Question: I am making an android <URL> at random positions using a 2-d array this works fine it creates the node at random position but most of the times the map cant be solved. The map nodes spawn at random.
BoardCreation.java Class - this generates the map.
'''
package Island_and_Bridges.Hashi;
import android.annotation.TargetApi;
import android.os.Build;
import android.util.Log;
import java.util.Random;
import static junit.framework.Assert.*;
//This class Creates the map by random using a 2d array
public class BoardCreation {
// This class member is used for random initialization purposes.
static private final Random random = new Random();
// The difficulty levels.
private static final int EASY = 0;
static public final int MEDIUM = 1;
static public final int HARD = 2;
static public final int EMPTY = 0;
private static int ConnectionFingerprint(BoardElement start, BoardElement end) {
int x = start.row * 100 + start.col;
int y = end.row * 100 + end.col;
// Swap to get always the same fingerprint independent whether we are called
// start-end or end-start
if (x > y ) {
int temp = x;
x = y;
y = temp;
}
Log.d("", String.format("%d %d" , x ,y));
return x ^ y;
}
public class State {
// The elements of the board are stored in this array.
// A value defined by "EMPTY" means that its not set yet.
public BoardElement [][] board_elements = null;
public int [][] cell_occupied = null;
// The width of the board. We only assume squared boards.
public int board_width=0;
public State(int width) {
board_width = width;
board_elements = new BoardElement[width][width];
cell_occupied = new int[width][width];
}
public State CloneWithoutConnections() {
State newstate = new State(board_width);
if (board_elements != null) {
newstate.board_elements = new BoardElement[board_elements.length][board_elements.length];
for (int i = 0; i < board_elements.length; ++i) {
for (int j = 0; j < board_elements.length; ++j) {
if (board_elements[i][j] == null)
continue;
newstate.board_elements[i][j] = board_elements[i][j].clone();
}
}
}
if (cell_occupied != null) {
assert board_elements != null;
newstate.cell_occupied = new int[board_elements.length][board_elements.length];
for (int i = 0; i < board_elements.length; ++i) {
System.arraycopy(cell_occupied[i], 0, newstate.cell_occupied[i], 0, board_elements.length);
}
}
return newstate;
}
public void AddToBridgeCache(BoardElement first, BoardElement second) {
if (first == null || second == null) { return; }
final int fingerprint = ConnectionFingerprint(first, second);
Log.d(getClass().getName(),
String.format("Fingerprint of this bridge %d", fingerprint));
// mark the end points as occupied.
cell_occupied[first.row][first.col] = fingerprint;
cell_occupied[second.row][second.col] = fingerprint;
int dcol = second.col - first.col;
int drow = second.row - first.row;
if (first.row == second.row) {
for (int i = (int) (first.col + Math.signum(dcol)); i != second.col; i += Math.signum(dcol)) {
cell_occupied[first.row][i] = fingerprint;
String.format("deleting bridge");
}
} else {
assert first.col == second.col;
for (int i = (int) (first.row + Math.signum(drow)); i != second.row; i+= Math.signum(drow)) {
cell_occupied[i][first.col] = fingerprint;
}
}
}
} // end of state
private State current_state, old_state;
static private final int WIDTH_EASY = 7;
private void NewGame(int hardness) {
switch(hardness) {
case EASY:
Log.d(getClass().getName(), "Initializing new easy game");
InitializeEasy();
old_state = getCurrentState().CloneWithoutConnections();
break;
}
}
public void ResetGame() {
if (old_state != null) {
Log.d(getClass().getName(), "Setting board_elements to old_elements");
setCurrentState(old_state.CloneWithoutConnections());
} else {
Log.d(getClass().getName(), "old_lements are zero");
}
}
public BoardCreation(int hardness) {
NewGame(hardness);
}
public boolean TryAddNewBridge(BoardElement start, BoardElement end, int count) {
assertEquals(count, 1);
assert (start != null);
assert (end != null);
final int fingerprint = ConnectionFingerprint(start, end);
Log.d(getClass().getName(),
String.format("considering (%d,%d) and (%d,%d)", start.row,start.col, end.row,end.col));
if (start.row == end.row && start.col == end.col) {
Log.d(getClass().getName(), "Same nodes selected!");
return false;
}
assert count > 0;
int dcol = end.col - start.col;
int drow = end.row - start.row;
// It must be a vertical or horizontal bridge:
if (Math.abs(dcol) > 0 && Math.abs(drow) > 0) {
Log.d(getClass().getName(), "not a horizontal or vertical bridge.");
return false;
}
// First we check whether start and end elements can take the specified bridge counts.
int count_start = start.GetCurrentCount();
int count_end = end.GetCurrentCount();
if (count_start + count > start.max_connecting_bridges ||
count_end + count > end.max_connecting_bridges) {
Log.d(getClass().getName(), "This Bridge is not allowed");
return false;
}
Log.d(getClass().getName(),
String.format("Sums:%d @ (%d,%d) and %d @ (%d,%d)",
count_start, start.row, start.col,
count_end, end.row, end.col));
Connection start_connection = null;
Connection end_connection = null;
// Next we check whether we are crossing any lines.
if (start.row == end.row) {
for (int i = (int) (start.col + Math.signum(dcol)); i != end.col; i += Math.signum(dcol)) {
if (getCurrentState().cell_occupied[start.row][i] > 0 &&
getCurrentState().cell_occupied[start.row][i] != fingerprint) {
Log.d(getClass().getName(), "Crossing an occupied cell.");
return false;
}
}
assert start.col != end.col;
if (start.col > end.col) {
start.connecting_east = GetOrCreateConnection(end, start.connecting_east);
end.connecting_west = GetOrCreateConnection(start, end.connecting_west);
start_connection = start.connecting_east;
end_connection = end.connecting_west;
} else {
start.connecting_west = GetOrCreateConnection(end, start.connecting_west);
end.connecting_east = GetOrCreateConnection(start, end.connecting_east);
start_connection = start.connecting_west;
end_connection = end.connecting_east;
}
} else {
assert start.col == end.col;
for (int i = (int) (start.row + Math.signum(drow)); i != end.row ; i += Math.signum(drow)) {
if (getCurrentState().cell_occupied[i][start.col] > 0 &&
getCurrentState().cell_occupied[i][start.col] != fingerprint) {
Log.d(getClass().getName(), "Crossing an occupied cell.");
return false;
}
}
if (start.row > end.row ) {
start.connecting_north = GetOrCreateConnection(end, start.connecting_north);
end.connecting_south = GetOrCreateConnection(start, end.connecting_south);
start_connection = start.connecting_north;
end_connection = end.connecting_south;
} else {
start.connecting_south= GetOrCreateConnection(end, start.connecting_south);
end.connecting_north = GetOrCreateConnection(start, end.connecting_north);
start_connection = start.connecting_south;
end_connection = end.connecting_north;
}
}
start_connection.destination = end;
end_connection.destination = start;
start_connection.second += count;
end_connection.second += count;
getCurrentState().AddToBridgeCache(start, end);
Log.d(getClass().getName(),
String.format("New bridge added. Sums:%d @ (%d,%d) and %d @ (%d,%d)",
count_start, start.row,start.col,
count_end, end.row,end.col));
return true;
}
private Connection GetOrCreateConnection(
BoardElement end,
Connection connection) {
if (connection!= null) { return connection; }
return new Connection();
}
@TargetApi(Build.VERSION_CODES.N)
private void InitializeEasy() {
Random rand = new Random();
String[][] debug_board_state = new String[7][7];
setCurrentState(new State(WIDTH_EASY));
for (int row = 0; row < debug_board_state.length; row++) {
for (int column = 0; column < debug_board_state[row].length; column++) {
debug_board_state[row][column] = String.valueOf(rand.nextInt(5));
}
}
for (int row = 0; row < debug_board_state.length; row++) {
for (int column = 0; column < debug_board_state[row].length; column++) {
System.out.print(debug_board_state[row][column] + " ");
}
System.out.println();
}
for (int row = 0; row < WIDTH_EASY; ++row) {
for (int column = 0; column < WIDTH_EASY; ++column) {
getCurrentState().board_elements[row][column] = new BoardElement();
getCurrentState().board_elements[row][column].max_connecting_bridges = Integer.parseInt(debug_board_state[row][column]);
getCurrentState().board_elements[row][column].row = row;
getCurrentState().board_elements[row][column].col = column;
if (getCurrentState().board_elements[row][column].max_connecting_bridges > 0) {
getCurrentState().board_elements[row][column].is_island = true;
}
}
}
}
private void setCurrentState(State new_state) {
this.current_state = new_state;
}
public State getCurrentState() {
return current_state;
}
}
'''
What algorithm could I use to make sure the Map can be Solved (Islands Connected with Bridges) before spawning the nodes.
This is what the map looks like (don't mind the design)

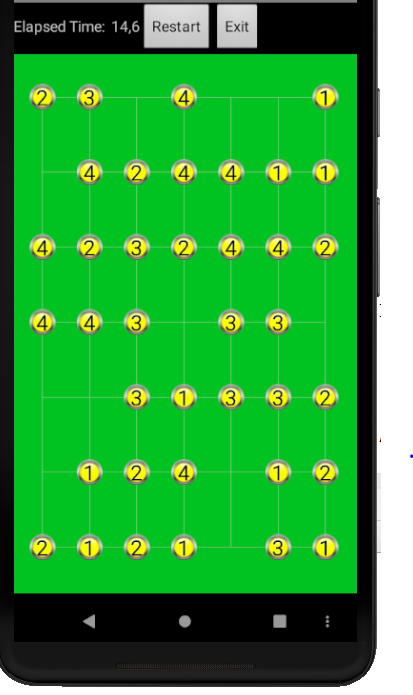
Answer: One thing to consider would be to start with a blank board. Place an island. Then place another island that can be connected to the first one (i.e. on one of the four cardinal directions). Connect the two with a bridge, and increment each island's count.
Now, pick one of the two islands and place another island that it can connect. Add the bridge and increment.
Continue in this way until you've placed the number of islands that you want to place.
The beauty here is that you start with an empty board, and during construction the board is always valid.
You'll have to ensure that you're not crossing bridges when you place new islands, but that's pretty easy to do, since you know where the existing bridges are.